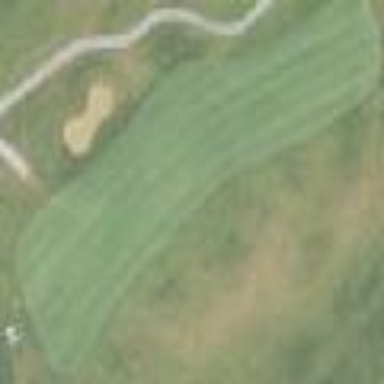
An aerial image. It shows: Golf fairway surrounded by grass.